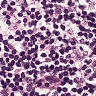
Metastatic tissue present: no